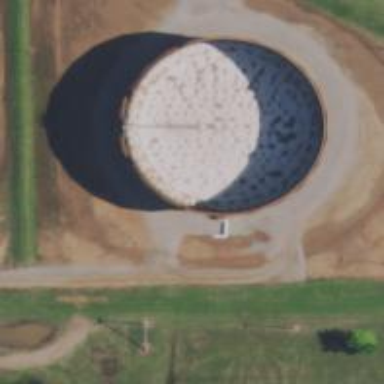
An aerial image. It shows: Storage tank which is man-made and housed in building.